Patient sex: M
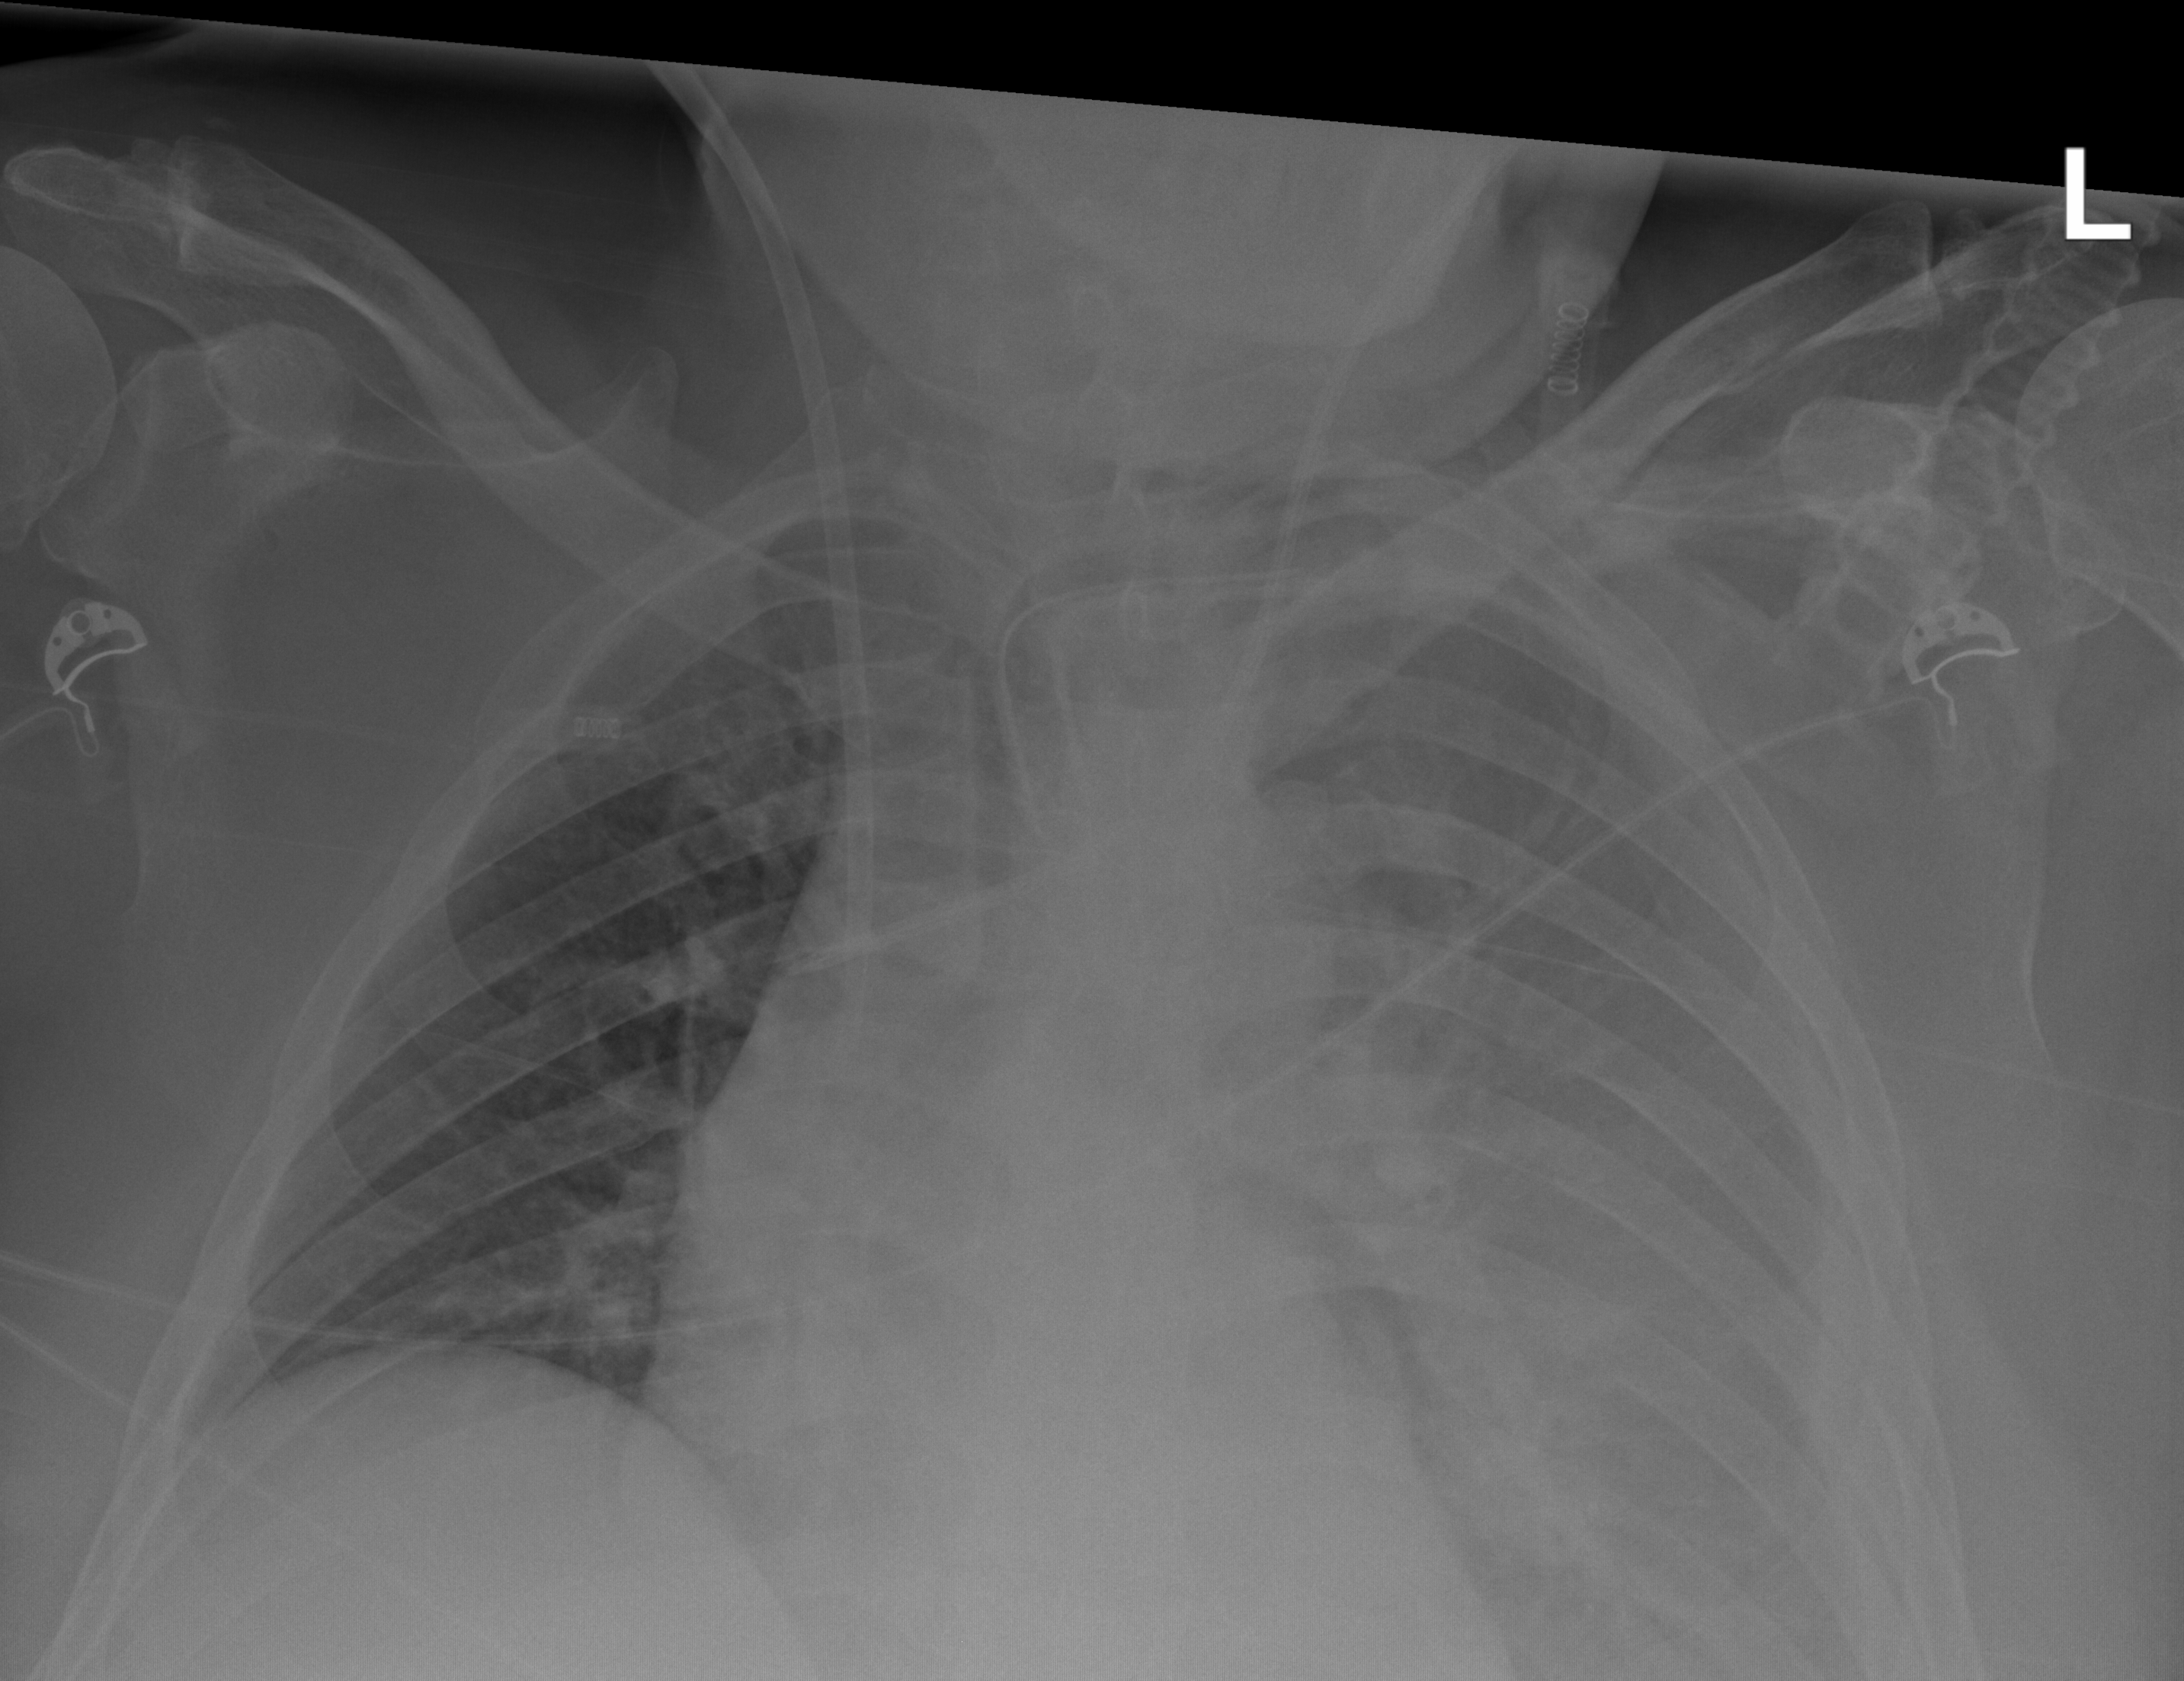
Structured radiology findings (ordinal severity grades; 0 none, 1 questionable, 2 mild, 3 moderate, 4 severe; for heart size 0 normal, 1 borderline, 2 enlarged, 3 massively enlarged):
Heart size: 2
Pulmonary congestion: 2
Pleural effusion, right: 2
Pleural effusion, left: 4
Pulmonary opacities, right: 2
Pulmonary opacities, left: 3
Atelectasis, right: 2
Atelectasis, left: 3